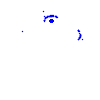
Particle: electron